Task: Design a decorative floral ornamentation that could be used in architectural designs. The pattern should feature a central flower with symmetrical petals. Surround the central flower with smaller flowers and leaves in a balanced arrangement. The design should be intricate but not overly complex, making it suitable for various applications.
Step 980:
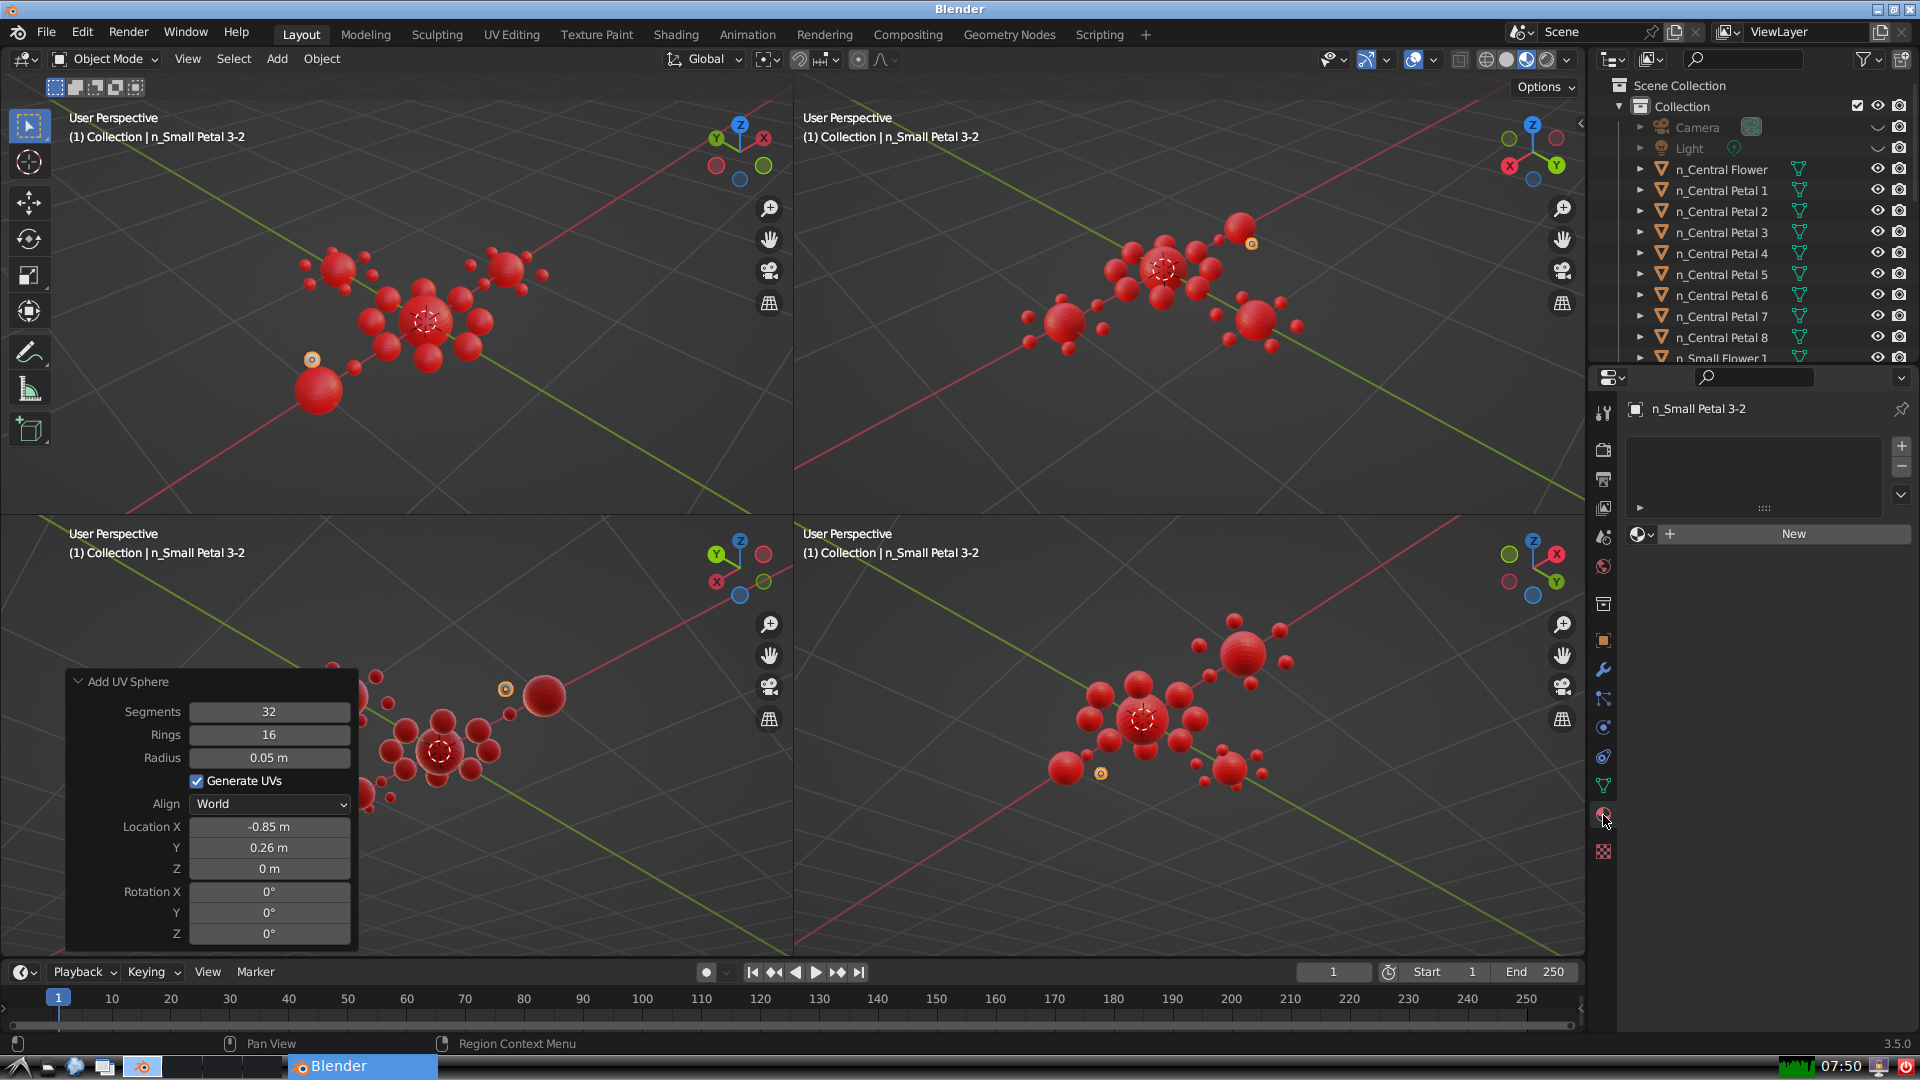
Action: {"mouse_move": [1636, 534]}